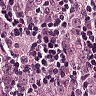
Metastatic tissue present: yes